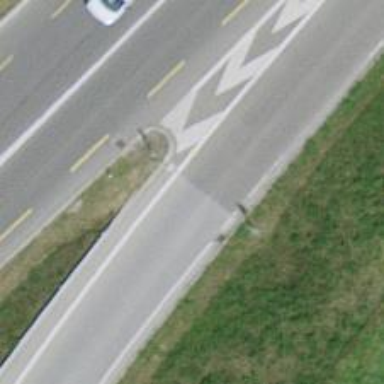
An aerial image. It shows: Primary link highway with asphalt surface.